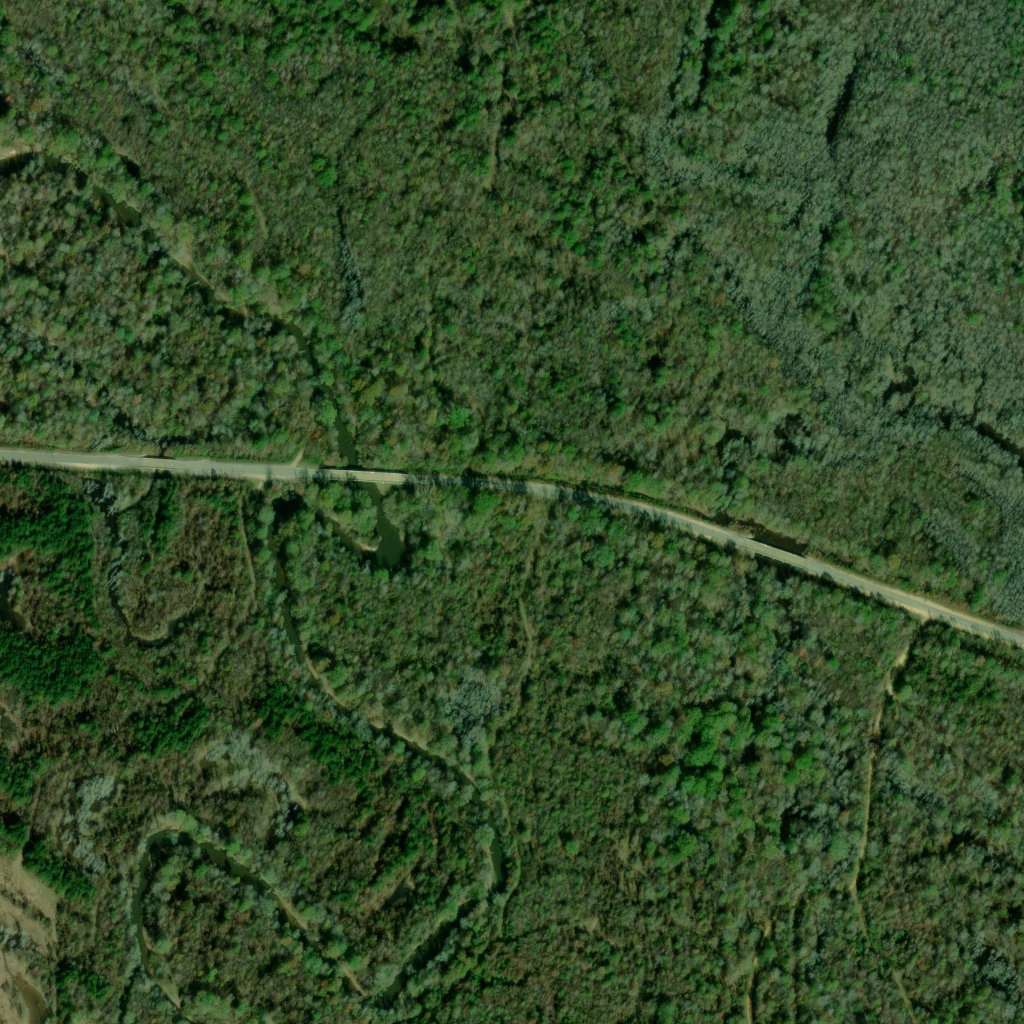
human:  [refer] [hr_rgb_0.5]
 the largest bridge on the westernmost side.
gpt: <box>[[31, 45, 40, 47, 0]]</box>